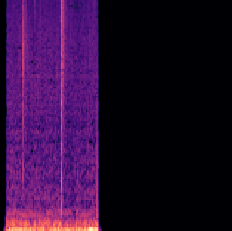
Sound class: Fire crackling